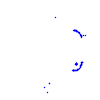
Particle: proton